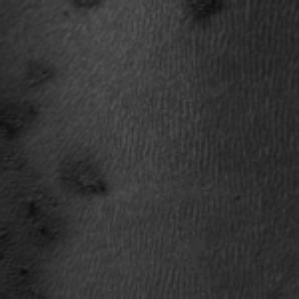
Label: frost